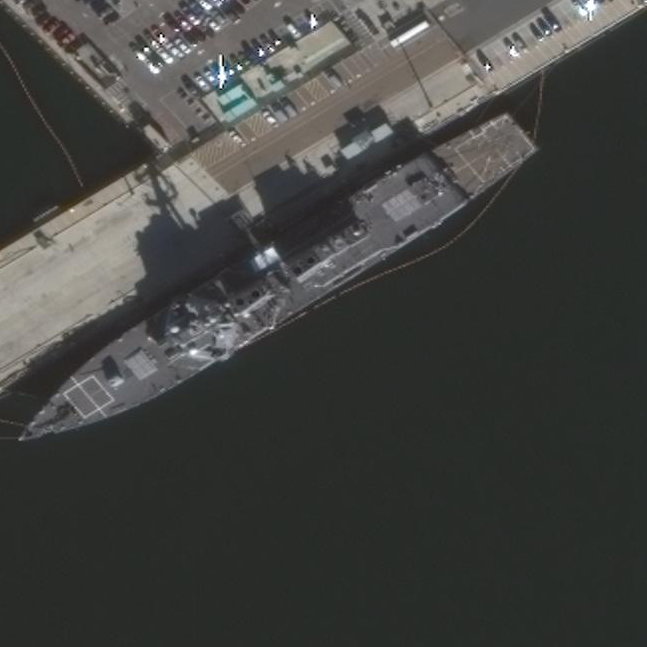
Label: Arleigh_Burke-class_destroyer